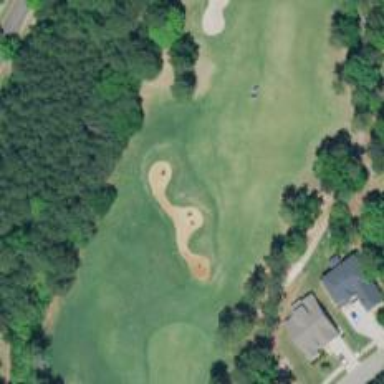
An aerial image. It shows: View of golf hole.